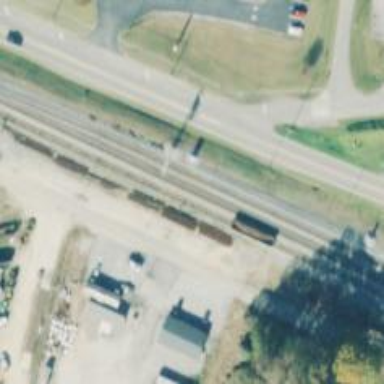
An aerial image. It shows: Railway signal.